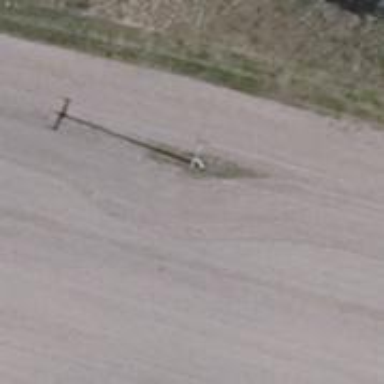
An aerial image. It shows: Power pole.